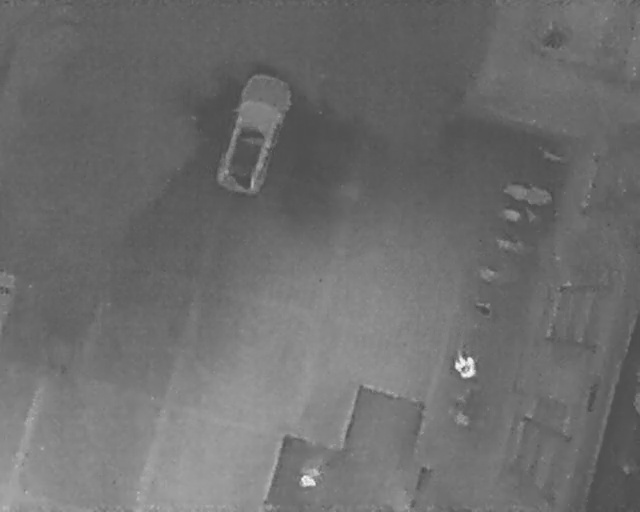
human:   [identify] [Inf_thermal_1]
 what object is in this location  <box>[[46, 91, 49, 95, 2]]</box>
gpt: <ref>1 medium person at the bottom</ref>

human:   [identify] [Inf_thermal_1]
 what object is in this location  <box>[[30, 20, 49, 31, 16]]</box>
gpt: <ref>1 large car at the top</ref>

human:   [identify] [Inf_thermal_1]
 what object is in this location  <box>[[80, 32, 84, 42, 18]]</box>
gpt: <ref>1 large bicycle at the right</ref>

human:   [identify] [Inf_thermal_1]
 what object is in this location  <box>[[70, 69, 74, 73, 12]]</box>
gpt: <ref>1 large person at the bottom right</ref>